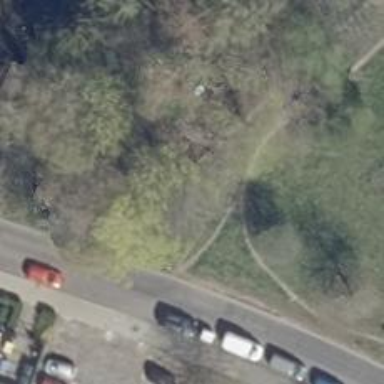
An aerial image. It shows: Path on the ground.